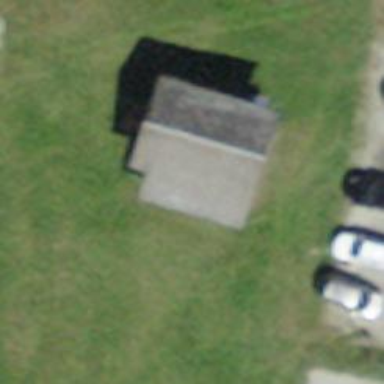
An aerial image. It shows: Transportation building.